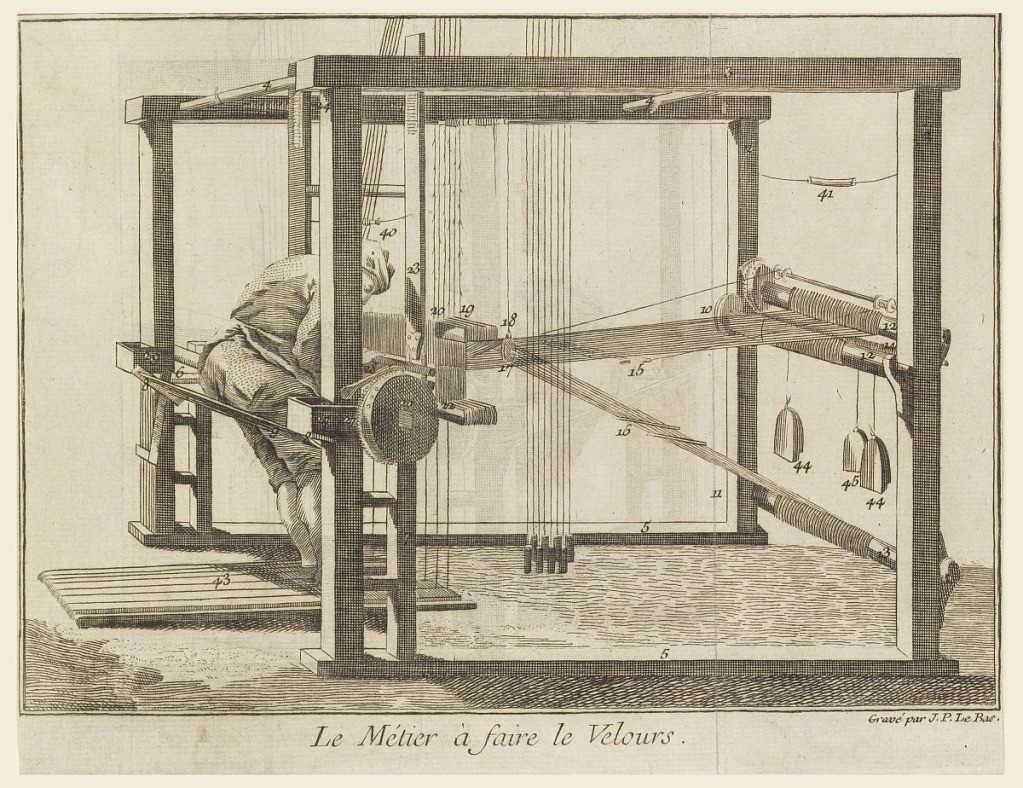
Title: Le Métier à faire le Velours (The Velvet Loom)
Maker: Jacques-Philippe Le Bas, French, 1707–1783
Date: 1707–83
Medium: Engraving on laid paper
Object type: Print
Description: Man working on a loom.